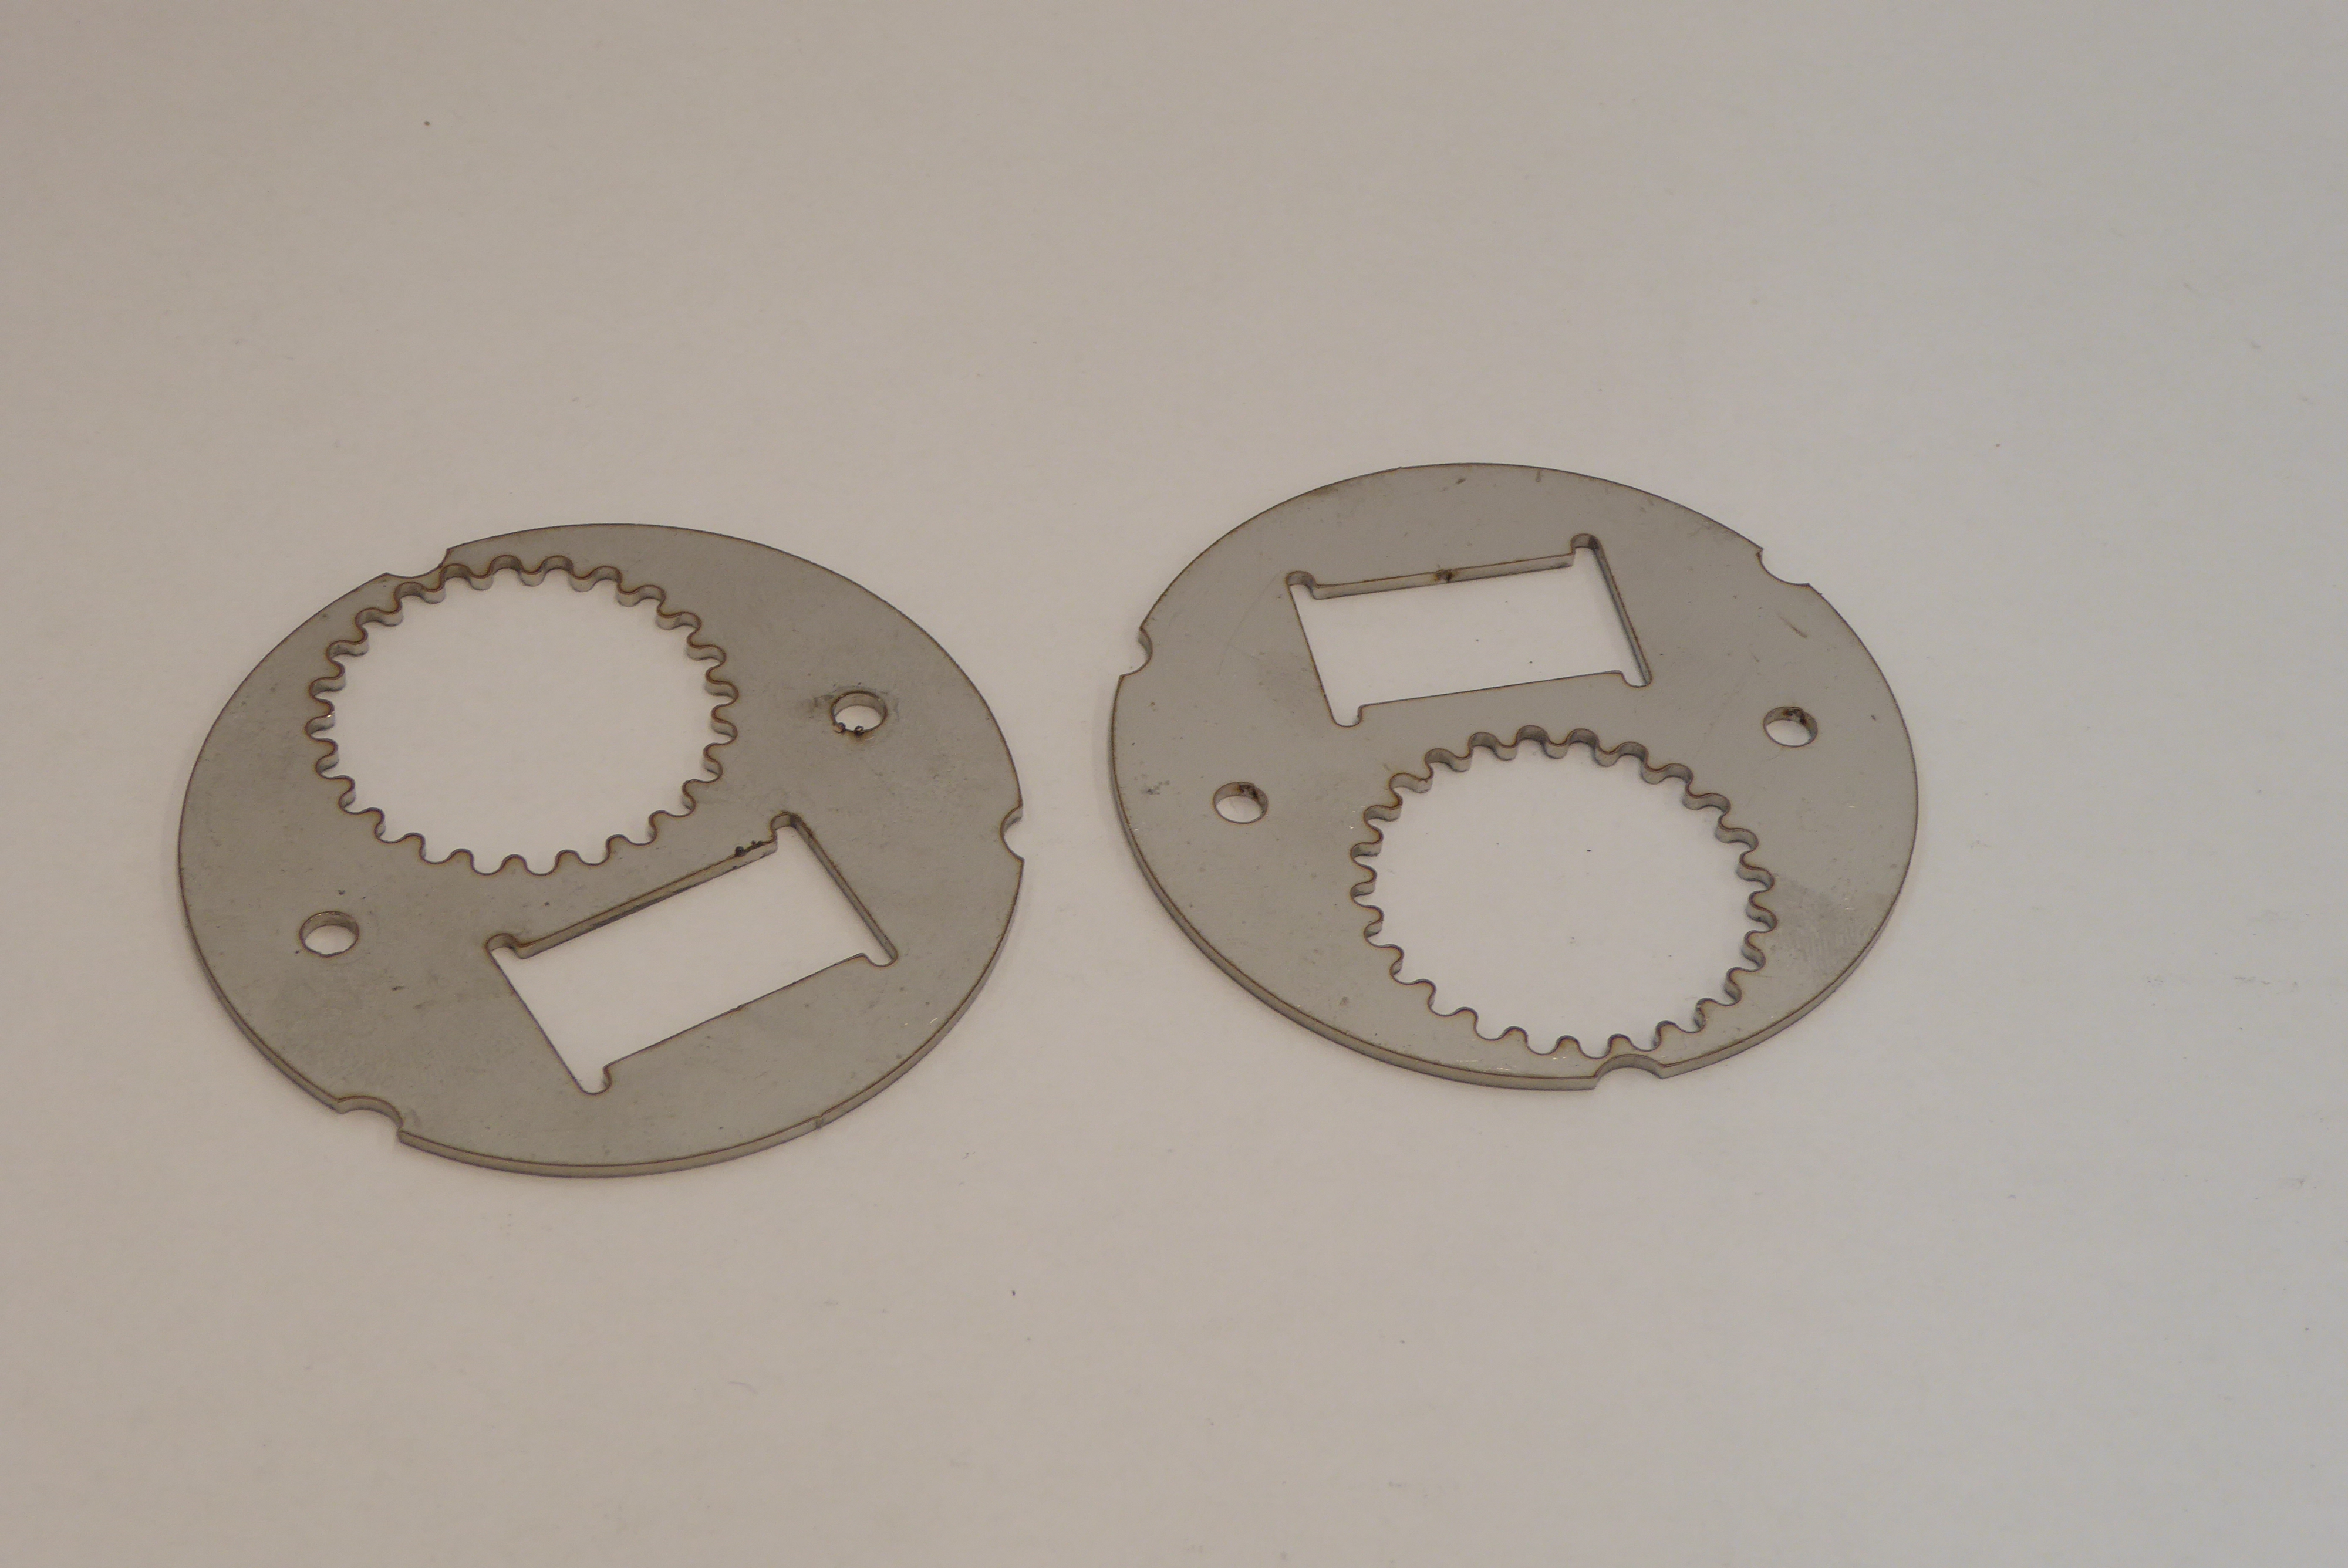
Label: Bottle Opener - Inlay